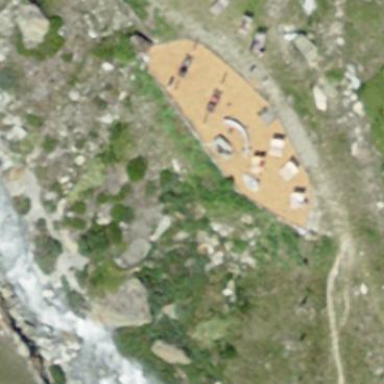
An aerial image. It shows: Outdoor seating area for leisure.